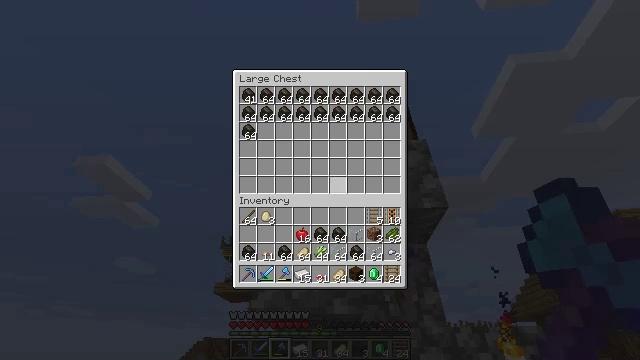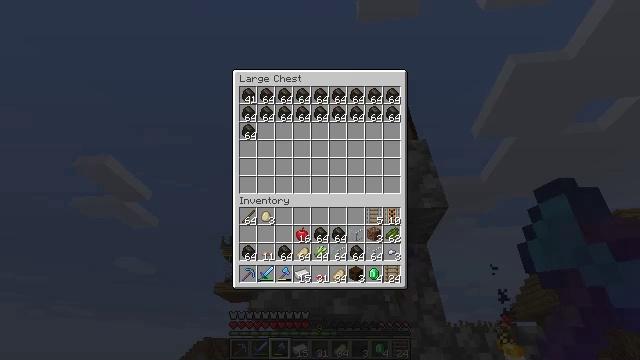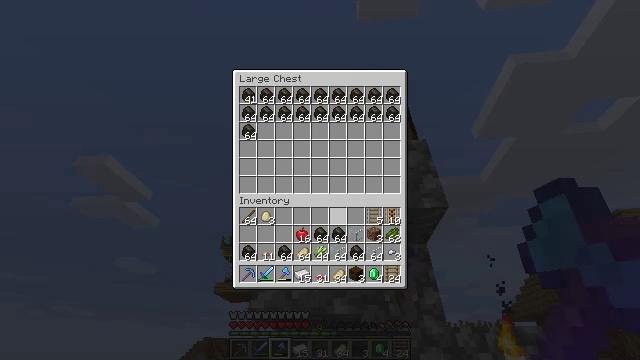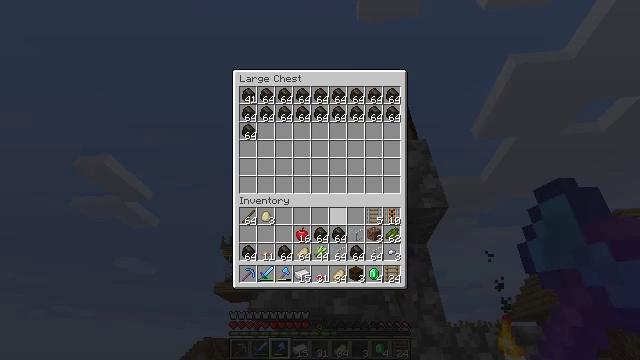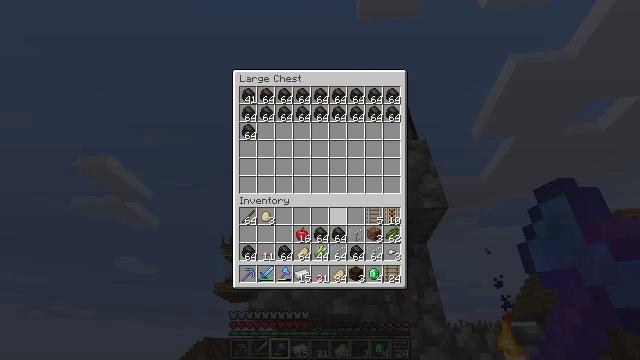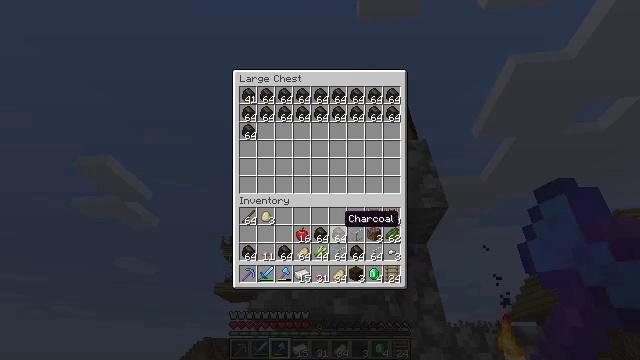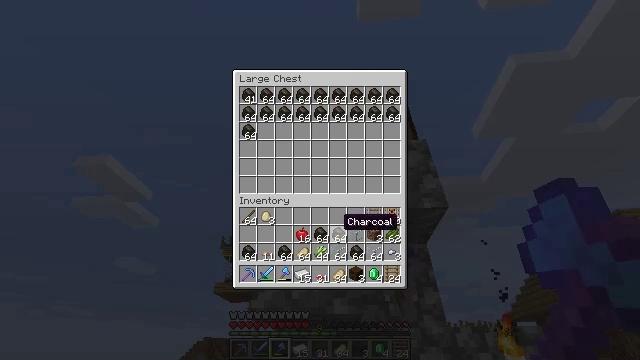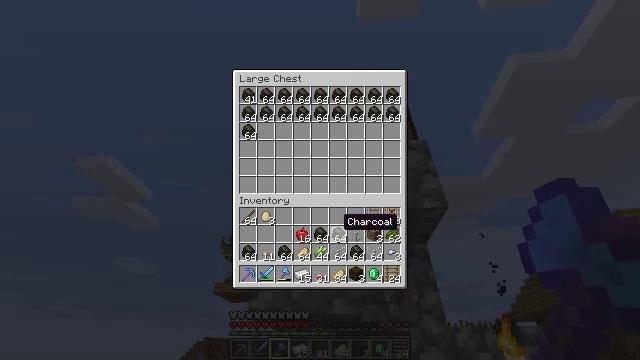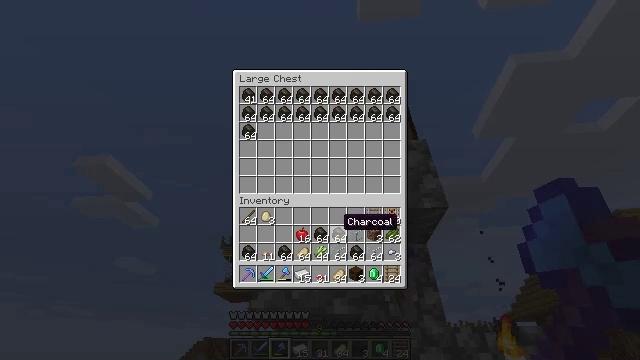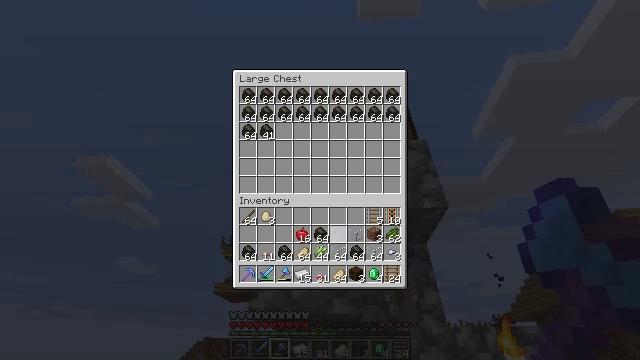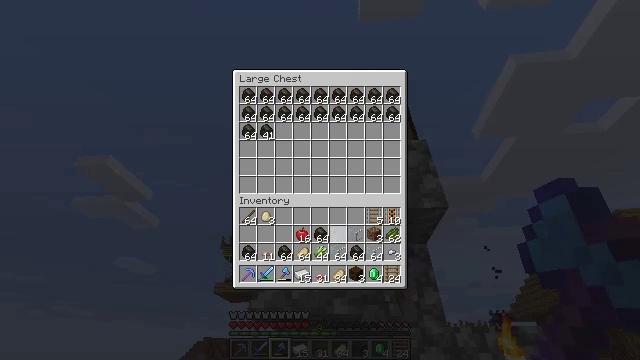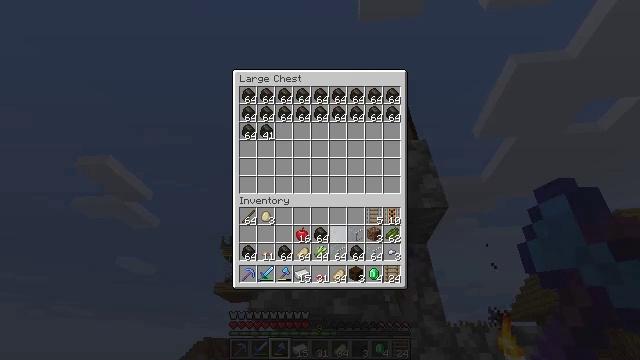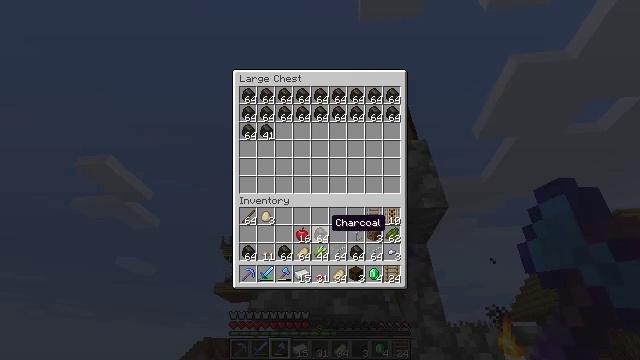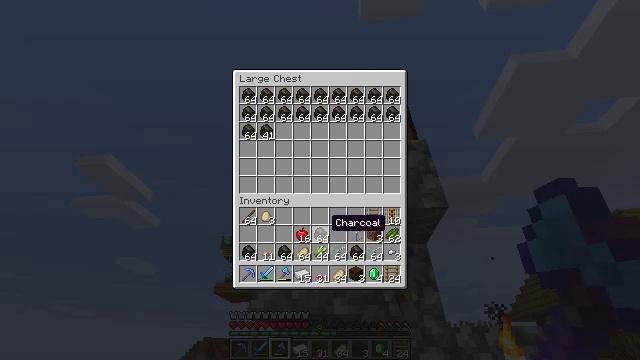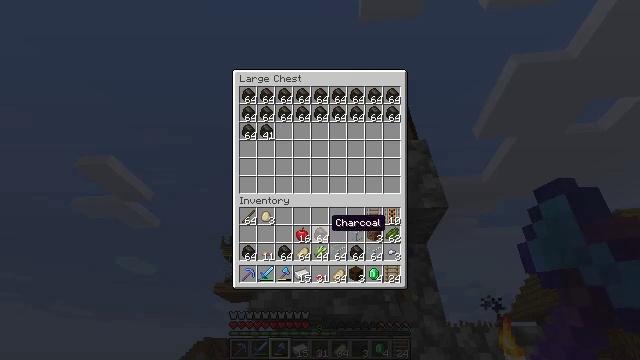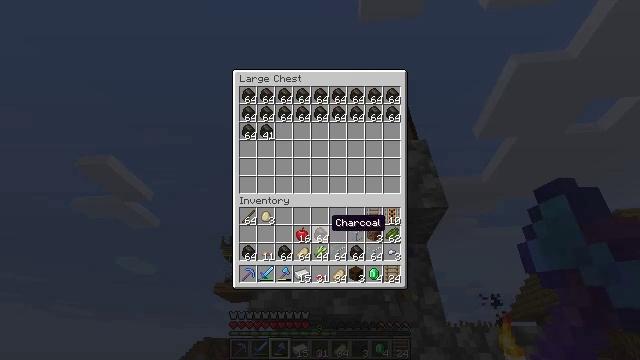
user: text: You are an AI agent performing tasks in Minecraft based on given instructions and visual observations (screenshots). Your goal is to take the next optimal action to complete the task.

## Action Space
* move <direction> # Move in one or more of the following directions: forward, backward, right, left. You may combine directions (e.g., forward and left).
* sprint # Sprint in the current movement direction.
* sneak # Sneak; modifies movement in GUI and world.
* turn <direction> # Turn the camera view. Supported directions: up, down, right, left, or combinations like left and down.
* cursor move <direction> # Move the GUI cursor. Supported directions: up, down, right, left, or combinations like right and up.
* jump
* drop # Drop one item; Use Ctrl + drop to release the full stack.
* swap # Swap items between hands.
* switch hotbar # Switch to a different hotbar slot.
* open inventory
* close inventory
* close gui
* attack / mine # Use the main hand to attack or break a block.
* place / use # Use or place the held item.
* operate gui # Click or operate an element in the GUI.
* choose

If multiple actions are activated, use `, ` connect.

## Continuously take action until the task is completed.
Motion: motion action
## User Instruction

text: Produce green dye by cooking cactus.
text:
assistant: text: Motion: cursor move down
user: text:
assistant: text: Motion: sneak, cursor move down
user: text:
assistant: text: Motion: sneak, cursor move down
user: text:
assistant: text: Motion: sneak
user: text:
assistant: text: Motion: sneak
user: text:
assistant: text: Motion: sneak
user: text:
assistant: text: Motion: sneak
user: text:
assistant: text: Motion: sneak
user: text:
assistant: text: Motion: sneak, operate gui
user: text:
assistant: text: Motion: sneak, operate gui
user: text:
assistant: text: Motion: sneak, operate gui
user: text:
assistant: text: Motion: sneak
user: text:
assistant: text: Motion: sneak
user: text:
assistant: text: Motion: sneak
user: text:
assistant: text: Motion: sneak
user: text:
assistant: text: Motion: sneak, operate gui
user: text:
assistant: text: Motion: sneak, operate gui
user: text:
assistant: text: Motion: sneak, operate gui
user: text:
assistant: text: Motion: sneak, operate gui
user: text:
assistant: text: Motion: sneak, cursor move right and down
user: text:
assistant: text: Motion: sneak
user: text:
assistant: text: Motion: sneak
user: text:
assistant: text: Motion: sneak
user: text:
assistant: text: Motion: sneak
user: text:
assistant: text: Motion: sneak
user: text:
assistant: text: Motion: sneak
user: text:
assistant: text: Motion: sneak
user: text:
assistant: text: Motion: sneak, operate gui
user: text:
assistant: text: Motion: sneak, operate gui
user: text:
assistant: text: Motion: sneak, cursor move left, operate gui